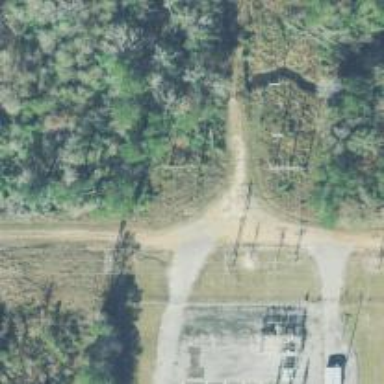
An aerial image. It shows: Power tower.